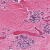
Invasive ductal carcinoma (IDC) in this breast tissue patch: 0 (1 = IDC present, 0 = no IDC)